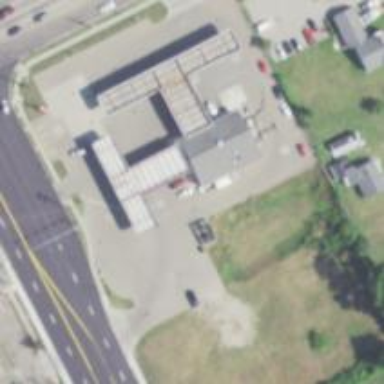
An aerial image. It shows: Convenience shop.